Field crop: tomato
Growth stage: 2
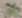
Species: solanum